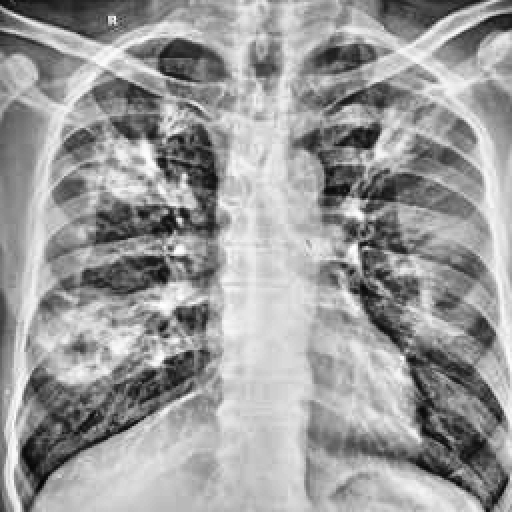
Finding: TUBERCULOSIS